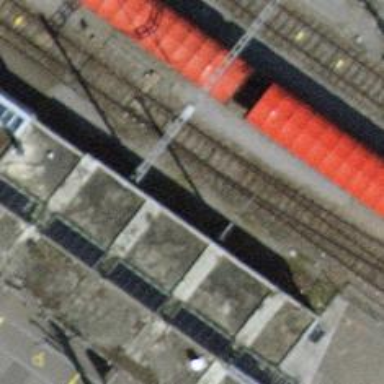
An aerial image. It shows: Railway switch.